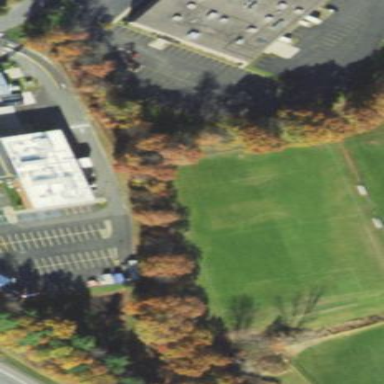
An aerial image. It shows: Soccer pitch for leisure land activities.